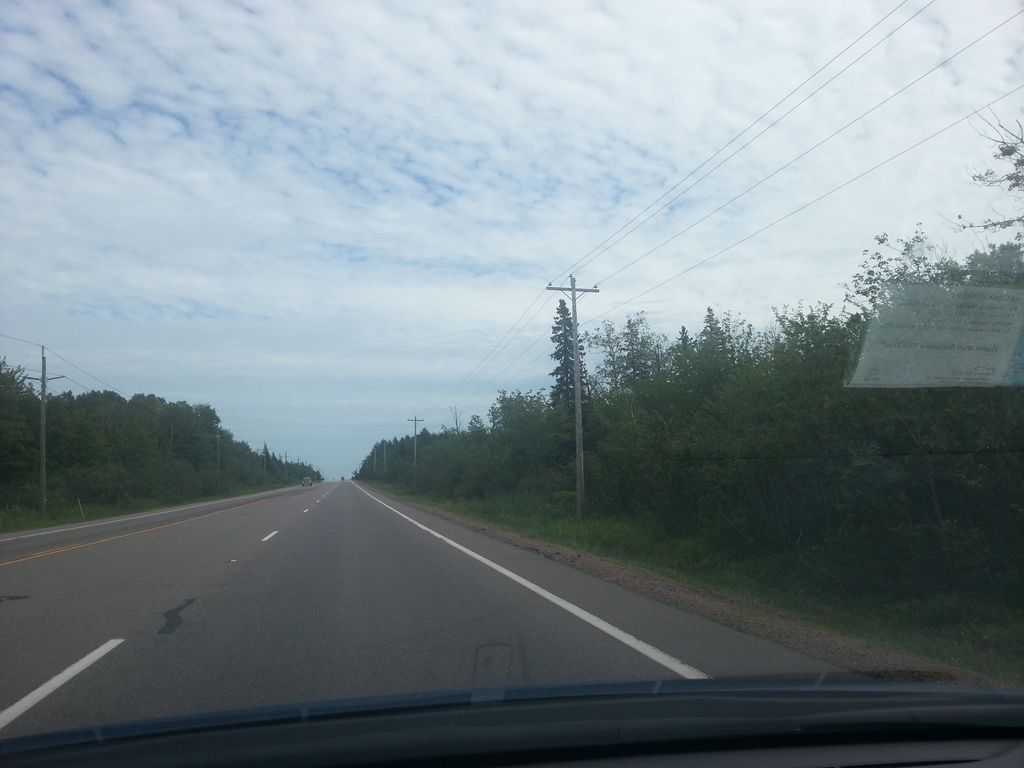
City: charlottetown